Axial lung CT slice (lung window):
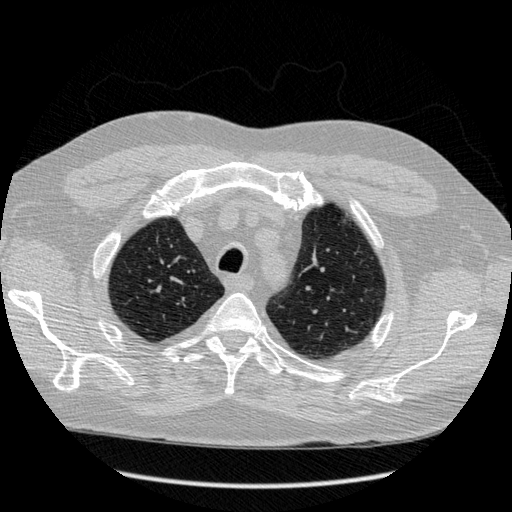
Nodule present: no